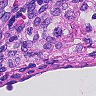
Metastatic tissue present: no